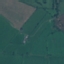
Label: Pasture